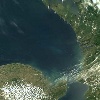
Label: water